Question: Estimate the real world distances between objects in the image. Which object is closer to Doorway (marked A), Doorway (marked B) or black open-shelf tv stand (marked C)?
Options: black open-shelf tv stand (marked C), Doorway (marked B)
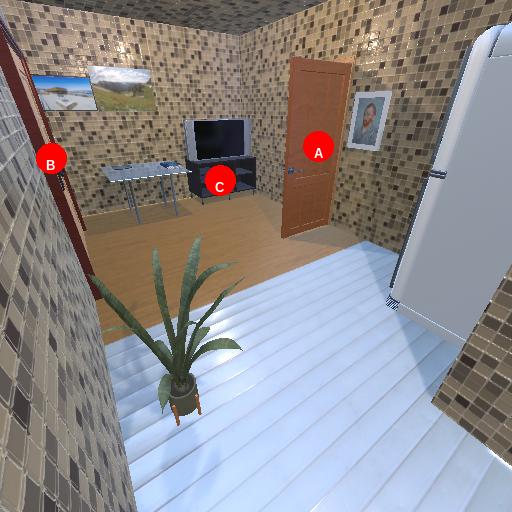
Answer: black open-shelf tv stand (marked C)